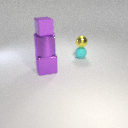
small yellow metal sphere above small cyan rubber sphere